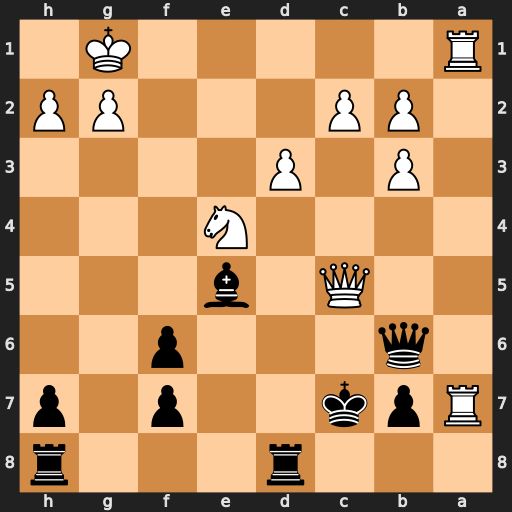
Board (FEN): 3r3r/Rpk2p1p/1q3p2/2Q1b3/4N3/1P1P4/1PP3PP/R5K1
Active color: b
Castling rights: -
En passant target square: -
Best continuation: Qxc5+ Nxc5 Bd4+ Kf1 Bxc5